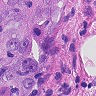
Metastatic tissue present: yes